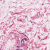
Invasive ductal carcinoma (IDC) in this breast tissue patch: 0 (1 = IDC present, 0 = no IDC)